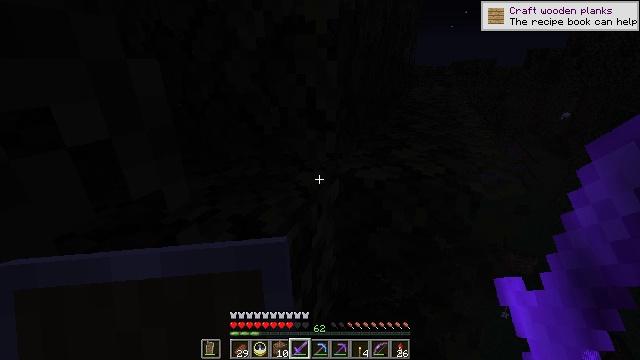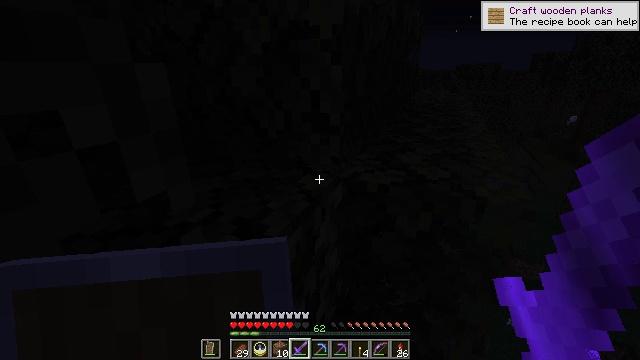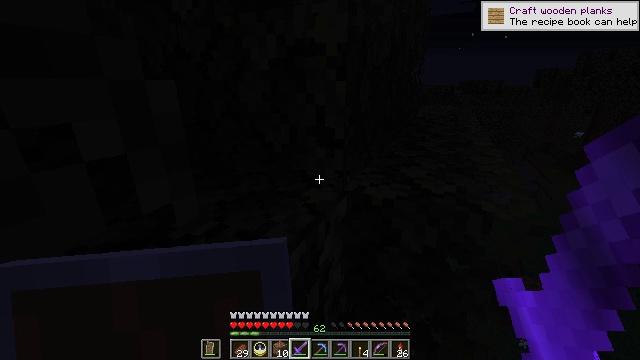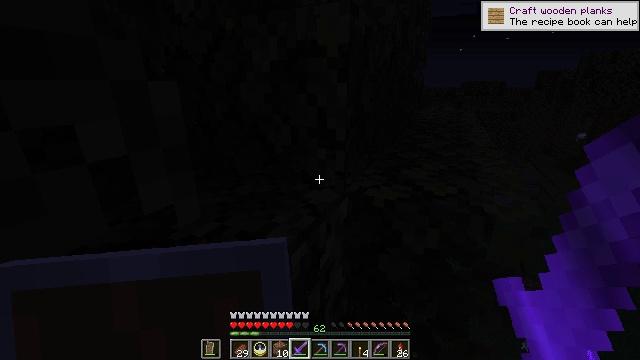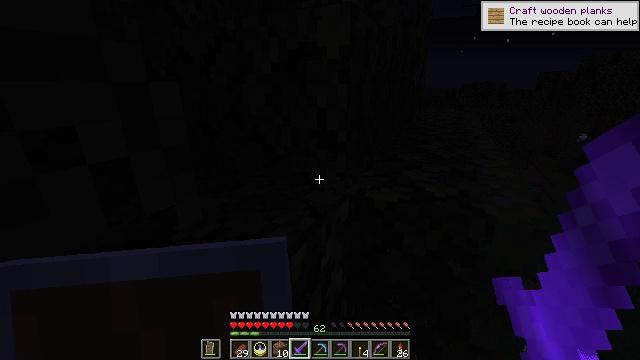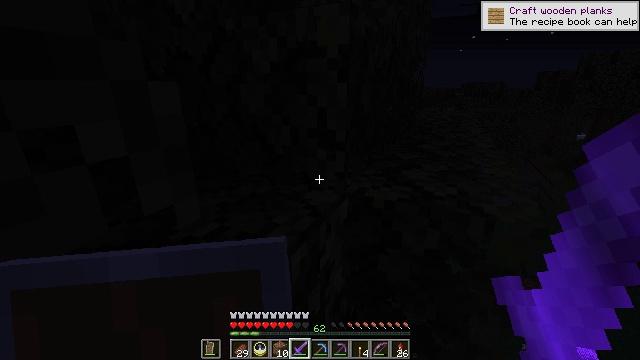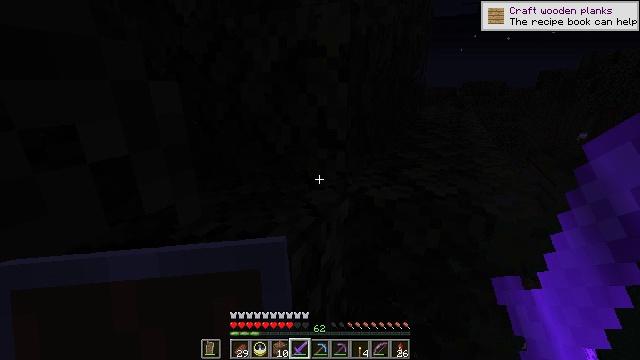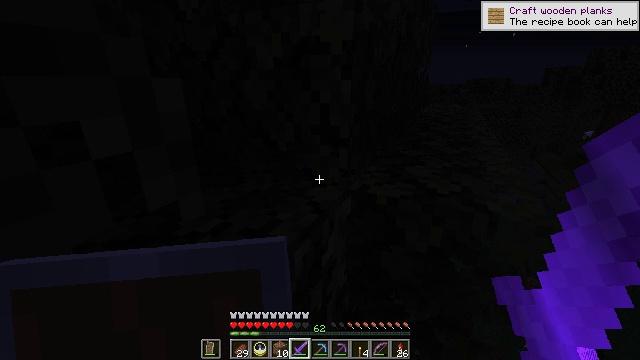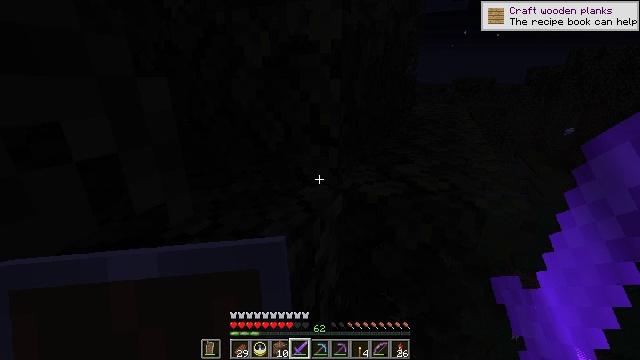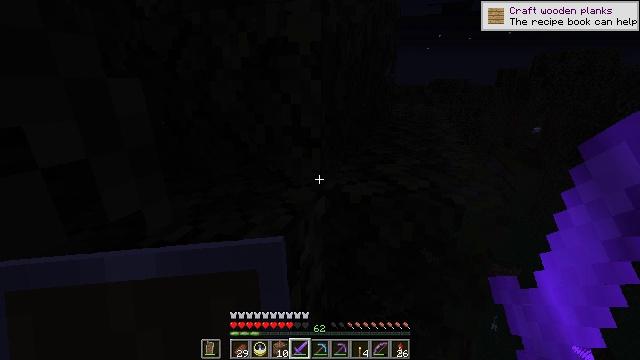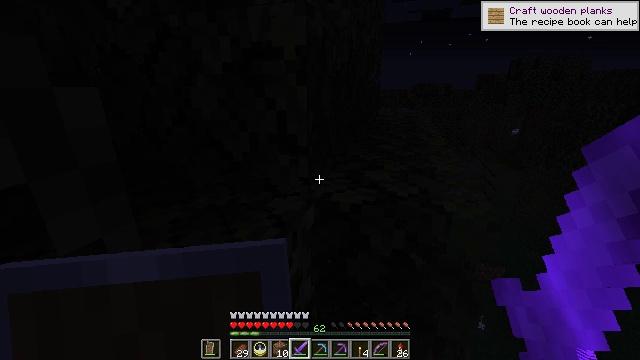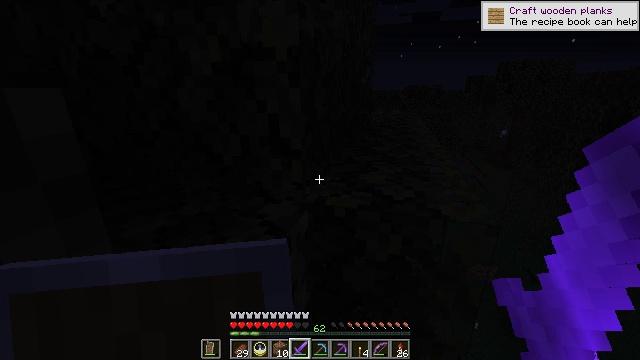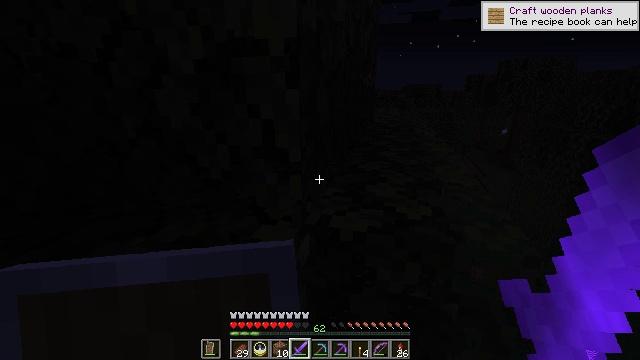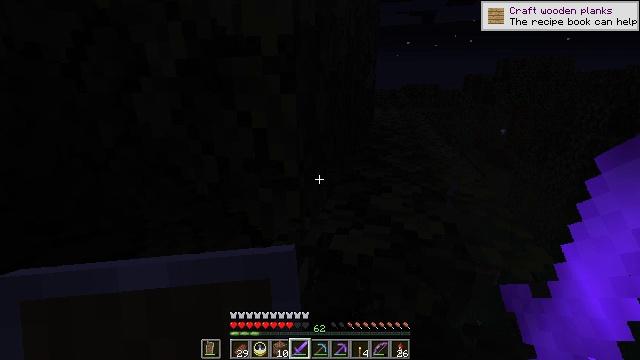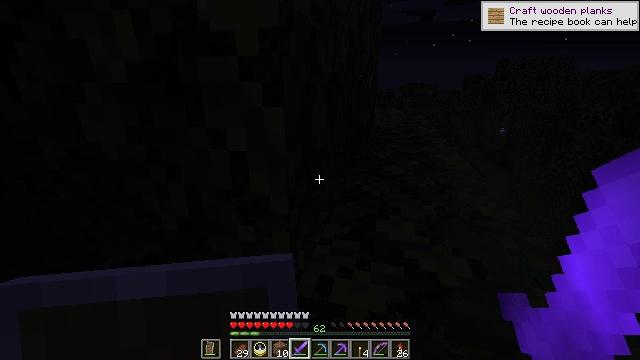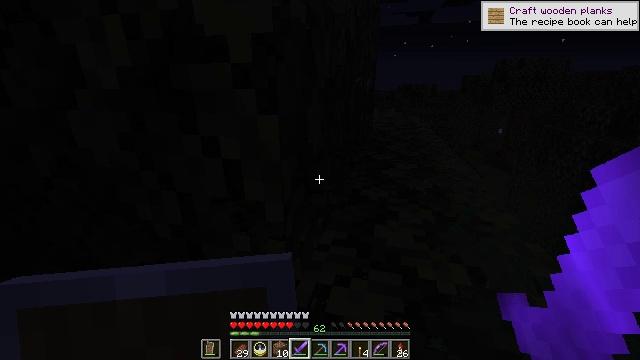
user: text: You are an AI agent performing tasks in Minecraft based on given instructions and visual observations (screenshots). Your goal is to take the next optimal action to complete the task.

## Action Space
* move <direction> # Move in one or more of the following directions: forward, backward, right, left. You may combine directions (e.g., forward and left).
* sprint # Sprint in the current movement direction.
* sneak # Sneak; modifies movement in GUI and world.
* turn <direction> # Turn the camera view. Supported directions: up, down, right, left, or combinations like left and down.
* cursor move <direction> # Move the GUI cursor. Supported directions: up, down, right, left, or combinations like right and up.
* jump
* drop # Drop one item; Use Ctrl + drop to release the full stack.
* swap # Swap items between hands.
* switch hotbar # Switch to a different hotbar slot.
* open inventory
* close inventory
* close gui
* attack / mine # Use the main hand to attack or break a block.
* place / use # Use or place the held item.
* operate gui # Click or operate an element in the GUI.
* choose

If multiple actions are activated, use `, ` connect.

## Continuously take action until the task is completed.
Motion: motion action
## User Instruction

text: Kill the slime.
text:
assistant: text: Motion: no_op
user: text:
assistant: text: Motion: turn left and up
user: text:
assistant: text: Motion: no_op
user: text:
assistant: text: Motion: no_op
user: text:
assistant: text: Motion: no_op
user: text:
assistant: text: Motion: no_op
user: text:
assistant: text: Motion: no_op
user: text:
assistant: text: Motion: turn right
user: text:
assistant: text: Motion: turn right
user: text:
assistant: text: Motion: move forward, turn right
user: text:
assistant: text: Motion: move forward, turn right
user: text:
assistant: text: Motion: move forward
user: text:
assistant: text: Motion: move forward
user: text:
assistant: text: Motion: move forward
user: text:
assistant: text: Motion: move forward
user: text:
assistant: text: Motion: move forward
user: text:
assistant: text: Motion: move forward
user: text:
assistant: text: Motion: move forward
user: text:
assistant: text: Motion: move forward
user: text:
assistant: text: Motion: move forward, jump
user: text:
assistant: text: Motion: move forward, jump
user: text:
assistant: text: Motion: move forward, turn left, jump
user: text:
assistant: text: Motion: move forward, turn left and down, jump
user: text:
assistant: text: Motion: move forward, turn left and down, jump
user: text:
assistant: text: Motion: move forward, turn left and down
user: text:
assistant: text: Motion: move forward, turn left
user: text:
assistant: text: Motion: move forward, turn left
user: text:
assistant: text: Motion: turn left
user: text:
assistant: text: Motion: turn left
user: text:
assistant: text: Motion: turn left